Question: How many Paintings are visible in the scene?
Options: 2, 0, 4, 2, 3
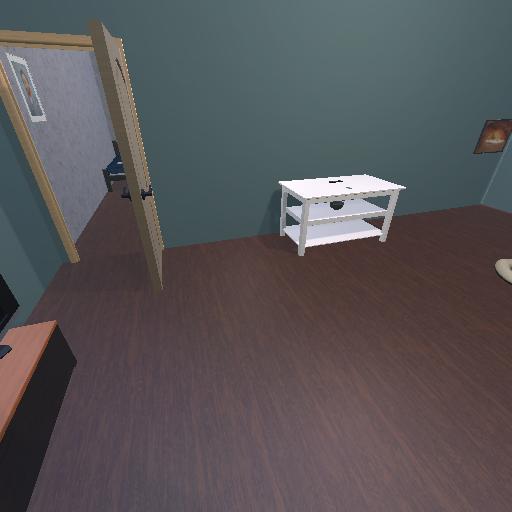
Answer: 2